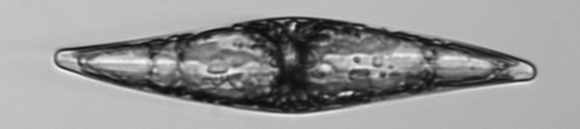
Label: Pleurosigma